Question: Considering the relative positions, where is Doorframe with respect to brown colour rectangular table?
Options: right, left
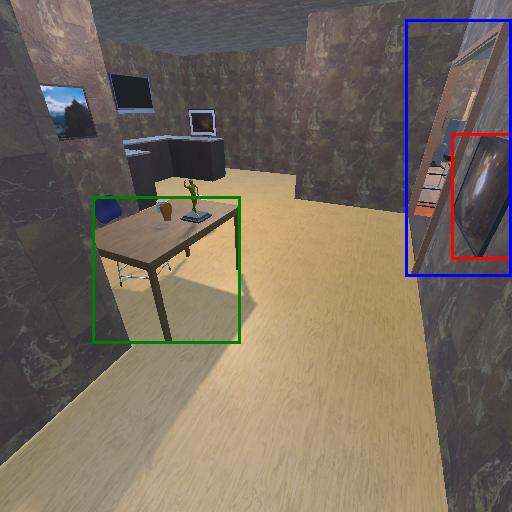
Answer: right